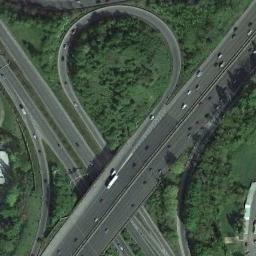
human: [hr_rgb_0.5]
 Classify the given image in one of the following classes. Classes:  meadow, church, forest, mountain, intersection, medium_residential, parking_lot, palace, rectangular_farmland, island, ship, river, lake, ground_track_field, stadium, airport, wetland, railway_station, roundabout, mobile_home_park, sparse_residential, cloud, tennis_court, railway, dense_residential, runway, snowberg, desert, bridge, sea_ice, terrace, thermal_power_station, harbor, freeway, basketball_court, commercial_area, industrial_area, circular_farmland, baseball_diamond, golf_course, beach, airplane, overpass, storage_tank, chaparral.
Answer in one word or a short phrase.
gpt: overpass